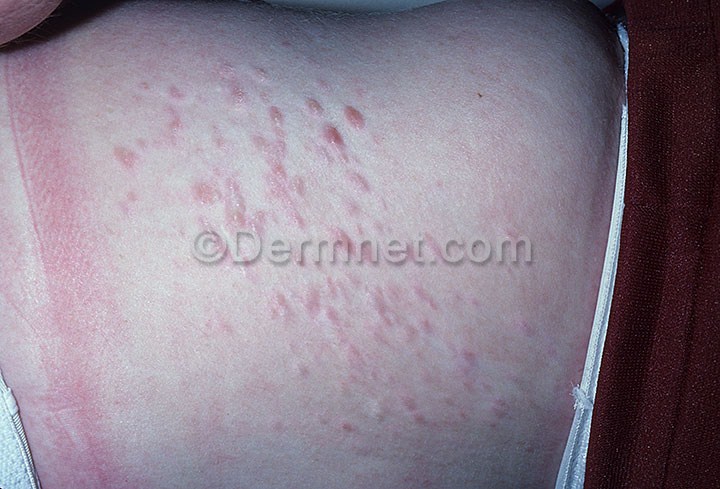
Disease: Seborrheic Keratoses and other Benign Tumors